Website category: jobs
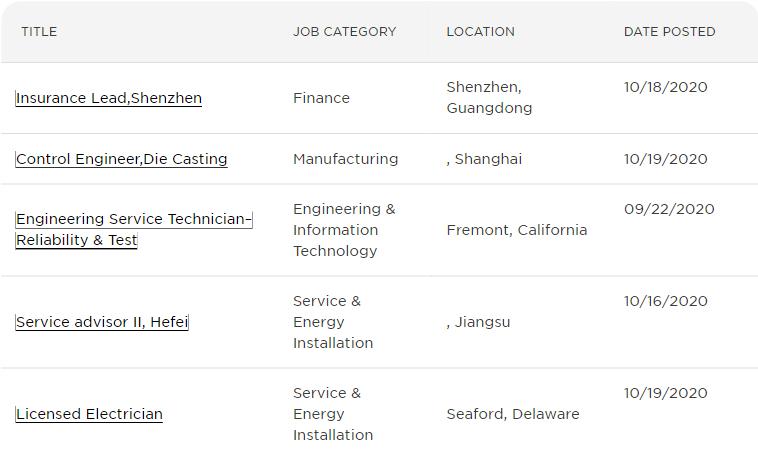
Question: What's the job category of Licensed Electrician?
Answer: Service & Energy Installation

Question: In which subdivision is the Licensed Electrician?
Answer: Service & Energy Installation

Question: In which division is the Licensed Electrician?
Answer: Service & Energy Installation

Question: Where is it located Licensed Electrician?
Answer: Service & Energy Installation

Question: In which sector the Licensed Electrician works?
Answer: Service & Energy Installation

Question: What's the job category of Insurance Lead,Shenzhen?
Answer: Finance

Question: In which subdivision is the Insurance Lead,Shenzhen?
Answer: Finance

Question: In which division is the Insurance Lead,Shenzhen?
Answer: Finance

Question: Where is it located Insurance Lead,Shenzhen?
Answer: Finance

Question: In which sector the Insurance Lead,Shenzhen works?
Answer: Finance

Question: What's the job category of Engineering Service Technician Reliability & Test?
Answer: Engineering & Information Technology

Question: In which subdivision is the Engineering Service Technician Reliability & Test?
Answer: Engineering & Information Technology

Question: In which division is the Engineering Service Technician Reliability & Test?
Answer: Engineering & Information Technology

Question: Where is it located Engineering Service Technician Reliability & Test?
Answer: Engineering & Information Technology

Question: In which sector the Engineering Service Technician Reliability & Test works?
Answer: Engineering & Information Technology

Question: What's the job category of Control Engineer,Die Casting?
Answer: Manufacturing

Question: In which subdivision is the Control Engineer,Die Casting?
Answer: Manufacturing

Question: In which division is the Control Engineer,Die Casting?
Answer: Manufacturing

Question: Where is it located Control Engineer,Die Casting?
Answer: Manufacturing

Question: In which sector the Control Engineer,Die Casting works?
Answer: Manufacturing

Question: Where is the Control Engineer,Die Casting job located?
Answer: , Shanghai

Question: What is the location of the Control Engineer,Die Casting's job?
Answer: , Shanghai

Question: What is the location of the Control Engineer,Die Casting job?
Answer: , Shanghai

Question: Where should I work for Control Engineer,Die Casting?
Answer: , Shanghai

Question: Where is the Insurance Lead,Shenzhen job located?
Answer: Shenzhen, Guangdong

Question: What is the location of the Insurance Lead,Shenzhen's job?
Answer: Shenzhen, Guangdong

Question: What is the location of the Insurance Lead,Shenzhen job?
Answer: Shenzhen, Guangdong

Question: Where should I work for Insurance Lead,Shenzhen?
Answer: Shenzhen, Guangdong

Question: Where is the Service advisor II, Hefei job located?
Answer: , Jiangsu

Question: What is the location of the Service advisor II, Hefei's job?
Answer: , Jiangsu

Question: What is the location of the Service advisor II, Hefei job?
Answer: , Jiangsu

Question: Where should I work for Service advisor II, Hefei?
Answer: , Jiangsu

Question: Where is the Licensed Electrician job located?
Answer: Seaford, Delaware

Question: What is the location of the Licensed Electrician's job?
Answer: Seaford, Delaware

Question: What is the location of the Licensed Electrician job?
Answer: Seaford, Delaware

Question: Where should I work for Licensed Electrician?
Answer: Seaford, Delaware

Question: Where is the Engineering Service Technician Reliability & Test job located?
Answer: Fremont, California

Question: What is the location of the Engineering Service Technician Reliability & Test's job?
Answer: Fremont, California

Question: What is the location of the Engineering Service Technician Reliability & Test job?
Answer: Fremont, California

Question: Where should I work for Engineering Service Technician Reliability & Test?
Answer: Fremont, California

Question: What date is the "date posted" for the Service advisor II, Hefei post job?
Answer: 10/16/2020

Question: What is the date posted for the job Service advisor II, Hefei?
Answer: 10/16/2020

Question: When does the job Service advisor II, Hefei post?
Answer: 10/16/2020

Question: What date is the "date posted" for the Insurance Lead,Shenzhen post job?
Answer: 10/18/2020

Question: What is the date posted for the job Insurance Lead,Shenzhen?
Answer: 10/18/2020

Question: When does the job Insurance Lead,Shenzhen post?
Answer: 10/18/2020

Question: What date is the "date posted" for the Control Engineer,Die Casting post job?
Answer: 10/19/2020

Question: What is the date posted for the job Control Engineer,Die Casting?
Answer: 10/19/2020

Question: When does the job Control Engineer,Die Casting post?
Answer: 10/19/2020

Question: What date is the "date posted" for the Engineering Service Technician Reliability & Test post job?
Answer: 09/22/2020

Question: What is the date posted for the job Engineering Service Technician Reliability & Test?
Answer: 09/22/2020

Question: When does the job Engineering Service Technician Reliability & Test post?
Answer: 09/22/2020

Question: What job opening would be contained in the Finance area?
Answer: Insurance Lead,Shenzhen

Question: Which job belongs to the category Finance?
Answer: Insurance Lead,Shenzhen

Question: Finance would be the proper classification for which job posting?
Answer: Insurance Lead,Shenzhen

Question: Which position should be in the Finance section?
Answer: Insurance Lead,Shenzhen

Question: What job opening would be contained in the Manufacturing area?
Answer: Control Engineer,Die Casting

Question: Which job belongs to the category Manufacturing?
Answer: Control Engineer,Die Casting

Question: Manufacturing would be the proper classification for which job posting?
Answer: Control Engineer,Die Casting

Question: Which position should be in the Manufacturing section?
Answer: Control Engineer,Die Casting

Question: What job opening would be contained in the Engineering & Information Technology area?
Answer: Engineering Service Technician Reliability & Test

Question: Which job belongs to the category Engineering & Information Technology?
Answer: Engineering Service Technician Reliability & Test

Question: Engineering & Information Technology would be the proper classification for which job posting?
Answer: Engineering Service Technician Reliability & Test

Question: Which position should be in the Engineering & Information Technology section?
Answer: Engineering Service Technician Reliability & Test